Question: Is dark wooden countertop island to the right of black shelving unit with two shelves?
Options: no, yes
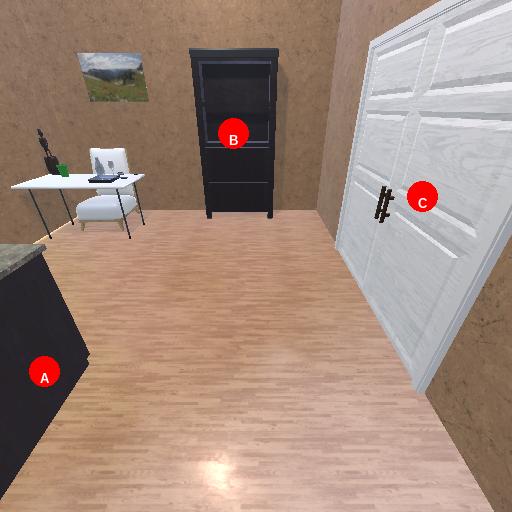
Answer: no